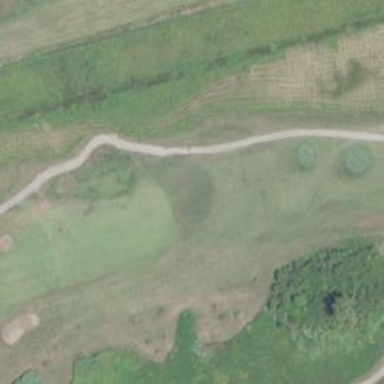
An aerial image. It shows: Service road designated as golf cart path.